Aerial crown-view tile of a tropical tree (Barro Colorado Island, Panama), acquired 20240918:
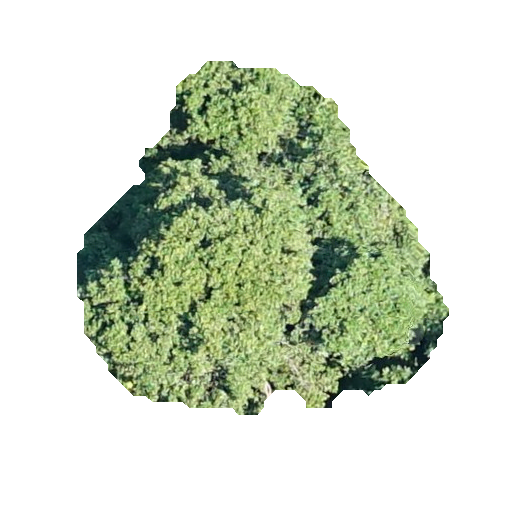
Species: Prioria copaifera
GBIF accepted scientific name: Prioria copaifera
Crown area: 140.301 m²